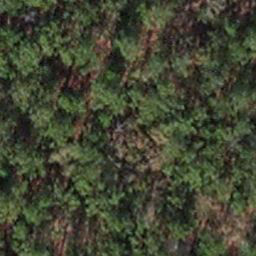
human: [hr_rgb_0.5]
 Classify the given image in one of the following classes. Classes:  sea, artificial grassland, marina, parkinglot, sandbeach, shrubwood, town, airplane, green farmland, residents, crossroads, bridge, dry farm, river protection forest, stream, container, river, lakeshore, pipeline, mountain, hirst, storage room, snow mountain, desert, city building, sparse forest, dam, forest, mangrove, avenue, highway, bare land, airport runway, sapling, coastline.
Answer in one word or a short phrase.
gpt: sapling